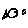
Label: fish